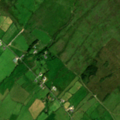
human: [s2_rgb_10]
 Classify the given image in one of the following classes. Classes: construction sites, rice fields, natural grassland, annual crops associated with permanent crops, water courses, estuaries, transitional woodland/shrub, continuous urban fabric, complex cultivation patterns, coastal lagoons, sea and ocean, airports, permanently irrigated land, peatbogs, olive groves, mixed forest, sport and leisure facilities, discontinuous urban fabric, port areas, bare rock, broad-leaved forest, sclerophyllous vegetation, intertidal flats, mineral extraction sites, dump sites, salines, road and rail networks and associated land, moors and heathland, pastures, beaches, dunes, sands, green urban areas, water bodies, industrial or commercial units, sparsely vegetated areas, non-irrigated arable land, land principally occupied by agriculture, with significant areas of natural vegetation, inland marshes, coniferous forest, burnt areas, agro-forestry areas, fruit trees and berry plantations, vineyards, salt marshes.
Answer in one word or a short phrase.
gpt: pastures, land principally occupied by agriculture, with significant areas of natural vegetation, moors and heathland